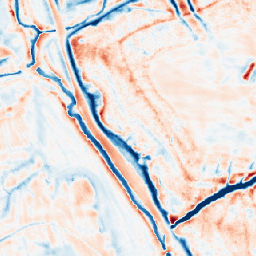
Category: edge_preserving
Decomposition family: bilateral
Decomposition parameters: d: 21
sigma_color: 25
sigma_space: 50
Upsampling method: nearest
Upsampling parameters: scale: 4
Upsampling scale: 4